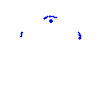
Particle: proton